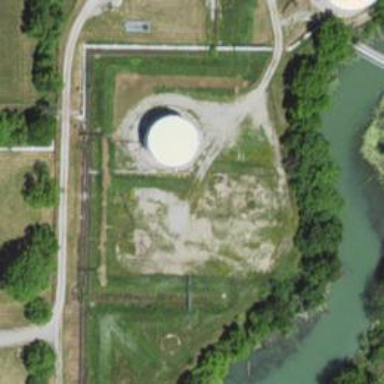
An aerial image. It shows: Storage tank with man-made structure.